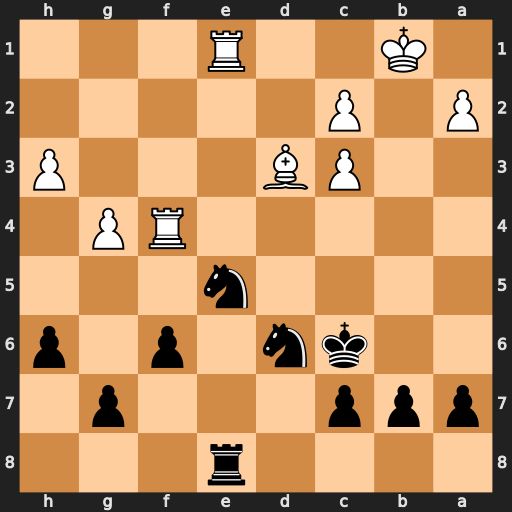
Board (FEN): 4r3/ppp3p1/2kn1p1p/4n3/5RP1/2PB3P/P1P5/1K2R3
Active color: b
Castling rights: -
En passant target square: -
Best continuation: Nxd3 Rxe8 Nxf4